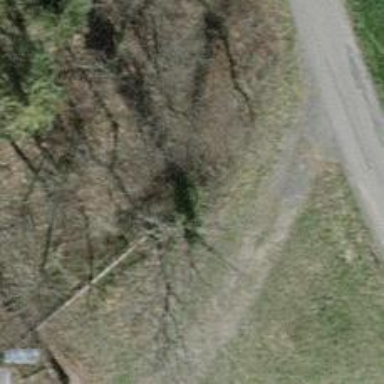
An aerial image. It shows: Culvert tunnel.